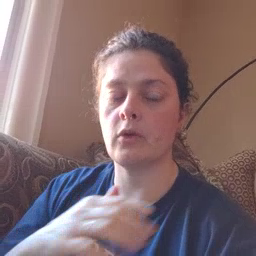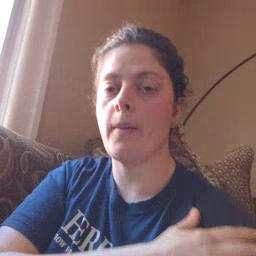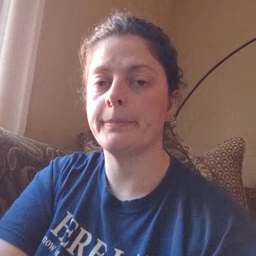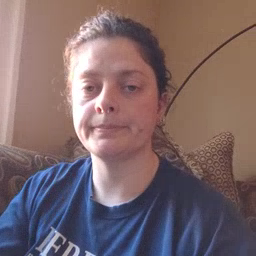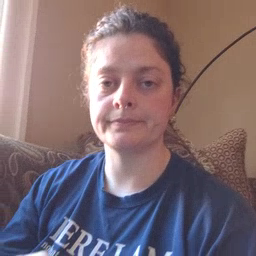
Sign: arm